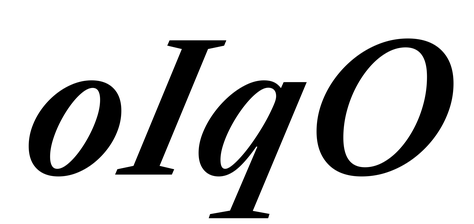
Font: LibreCaslonText-Italic_SemiBold_Italic